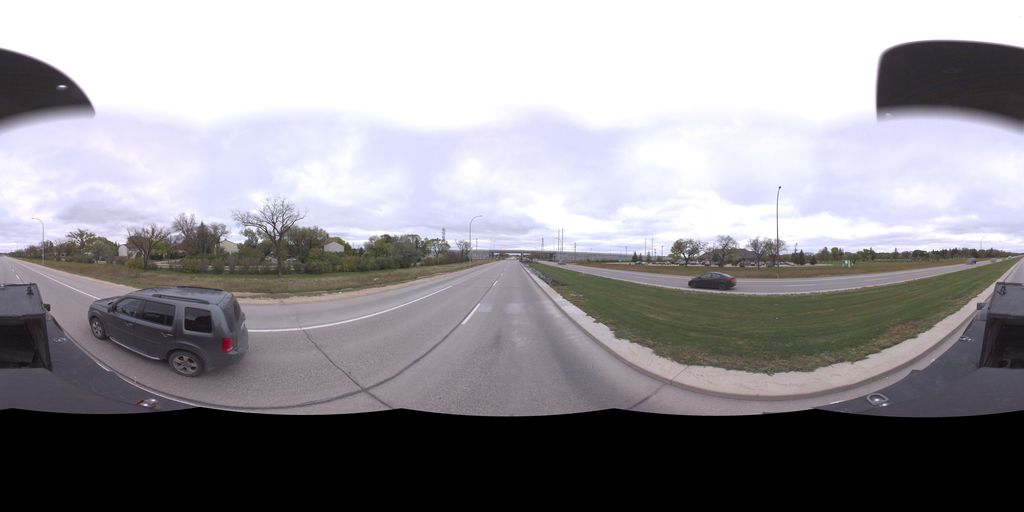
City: winnipeg